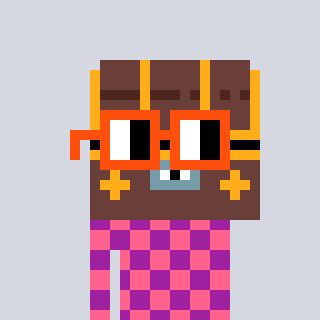
a pixel art character with square orange glasses, a treasure chest-shaped head and a magenta-colored body on a cool background